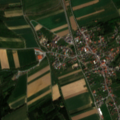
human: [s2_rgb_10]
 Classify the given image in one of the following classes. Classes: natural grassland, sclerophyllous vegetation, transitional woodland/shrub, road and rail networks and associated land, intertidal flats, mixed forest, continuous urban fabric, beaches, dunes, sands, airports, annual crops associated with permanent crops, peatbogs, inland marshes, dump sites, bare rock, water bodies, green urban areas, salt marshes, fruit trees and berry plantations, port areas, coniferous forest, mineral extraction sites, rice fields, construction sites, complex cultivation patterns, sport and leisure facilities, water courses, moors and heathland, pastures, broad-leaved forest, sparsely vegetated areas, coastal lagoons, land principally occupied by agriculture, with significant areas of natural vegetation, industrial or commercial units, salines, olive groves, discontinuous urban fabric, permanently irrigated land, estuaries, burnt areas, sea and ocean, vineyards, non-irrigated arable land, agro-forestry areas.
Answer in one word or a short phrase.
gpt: discontinuous urban fabric, non-irrigated arable land, land principally occupied by agriculture, with significant areas of natural vegetation, mixed forest